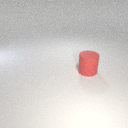
large red rubber cylinder